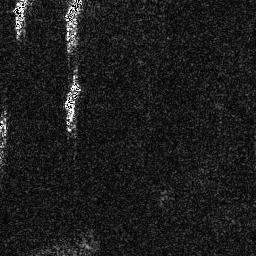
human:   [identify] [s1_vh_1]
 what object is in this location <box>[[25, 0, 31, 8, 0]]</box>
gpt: <ref>1 small ship at the top left</ref>